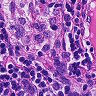
Metastatic tissue present: no